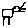
Label: cat